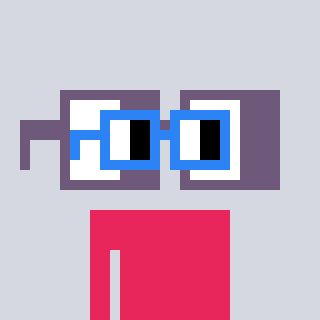
a pixel art character with square blue glasses, a glasses-shaped head and a redpinkish-colored body on a cool background